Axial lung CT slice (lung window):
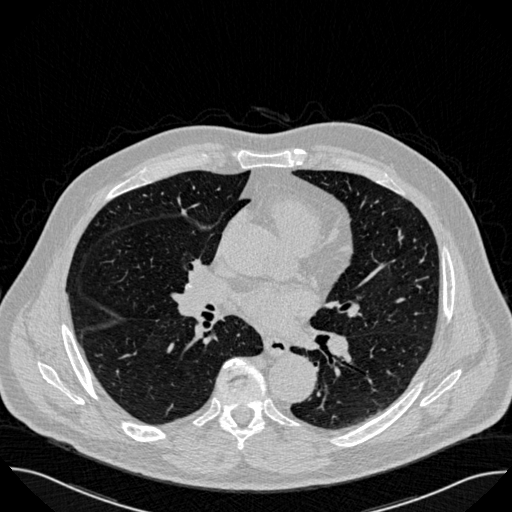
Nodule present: no